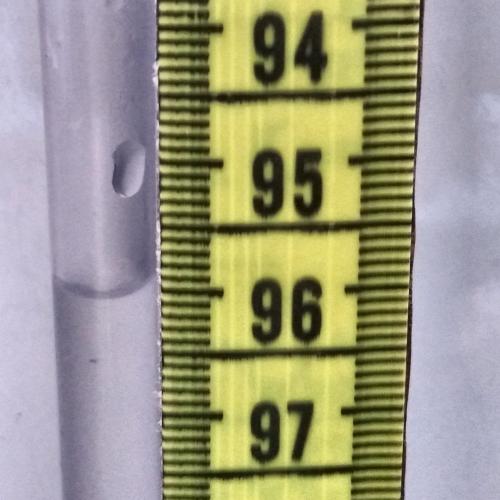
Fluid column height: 96.0 cm